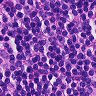
Metastatic tissue present: no